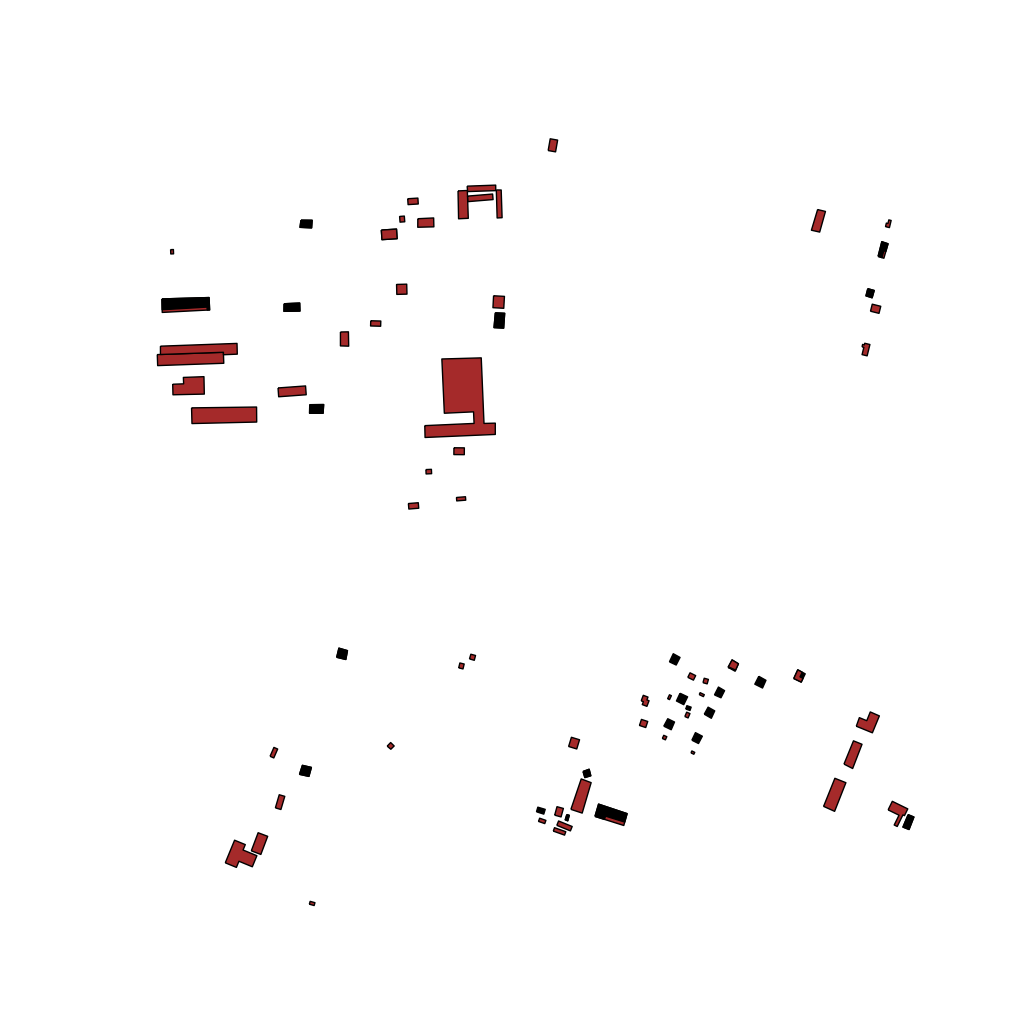
Tags: overhead vector_map, industrial, recreation, individual_rise, density_1, Building, Facility, 1.0 km²